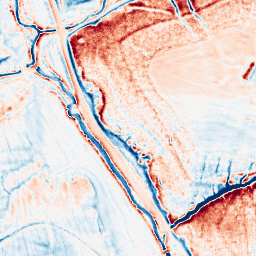
Category: classical
Decomposition family: uniform
Decomposition parameters: size: 10
Upsampling method: fft_zeropad
Upsampling parameters: scale: 2
Upsampling scale: 2